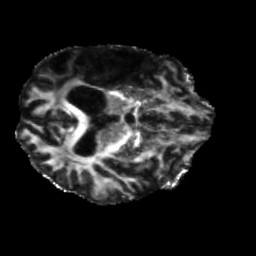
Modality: FA
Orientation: axial
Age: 47
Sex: male
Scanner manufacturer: siemens
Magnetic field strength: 3 T
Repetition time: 5.25 s
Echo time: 0.08 s